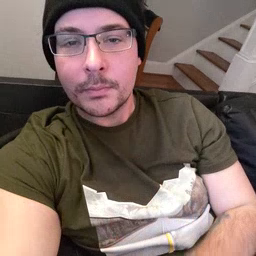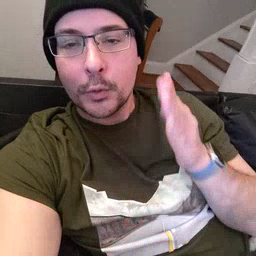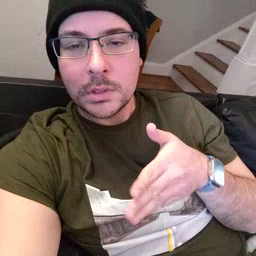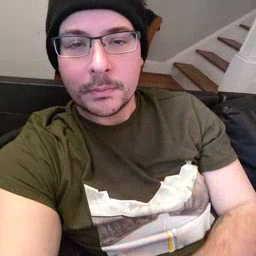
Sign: person